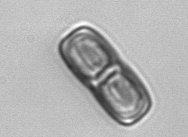
Label: Ephemera